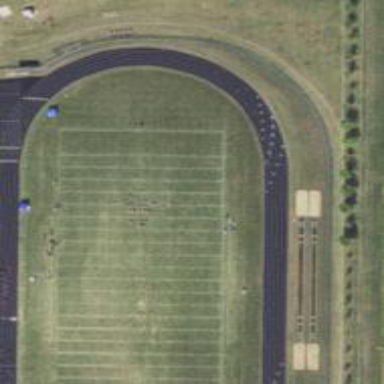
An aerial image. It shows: Pitch for American football.